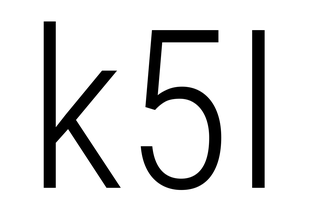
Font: Roboto_Condensed_Light